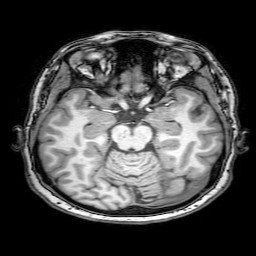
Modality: T1w
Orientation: coronal